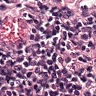
Metastatic tissue present: no